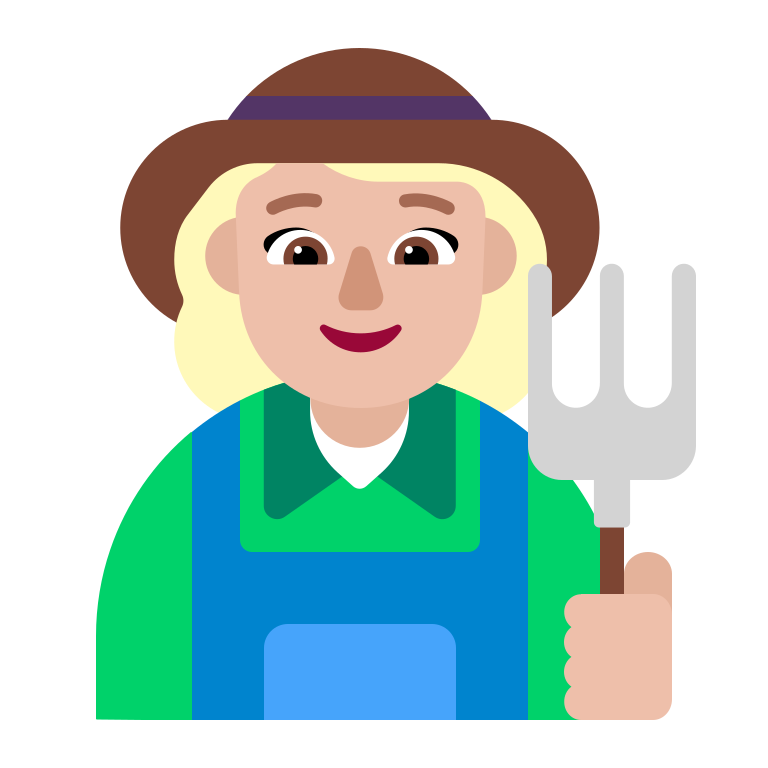
woman farmer flat  light